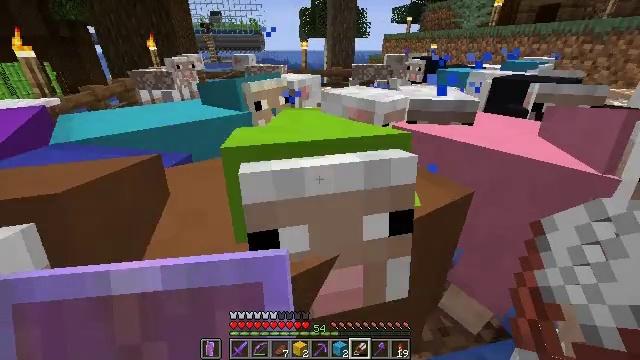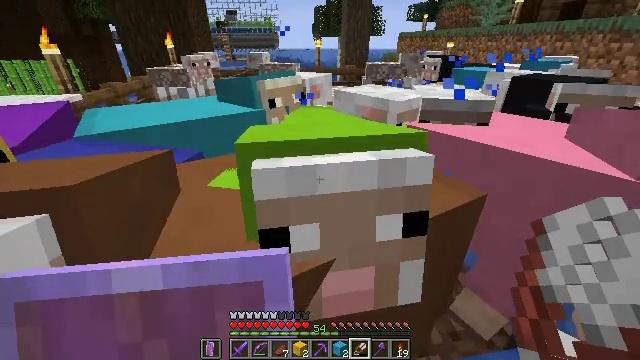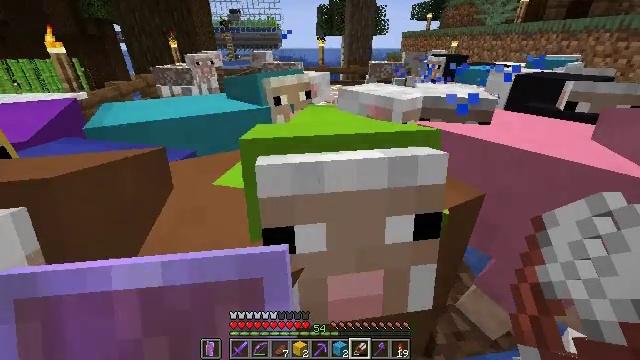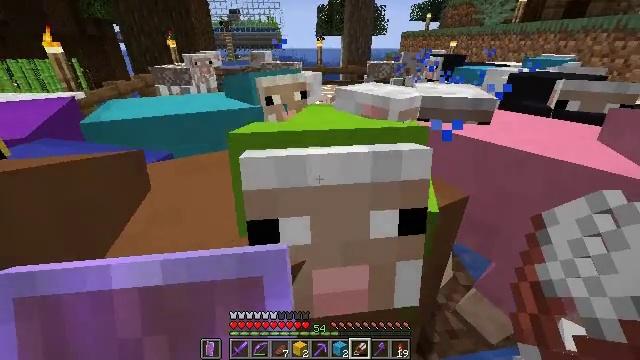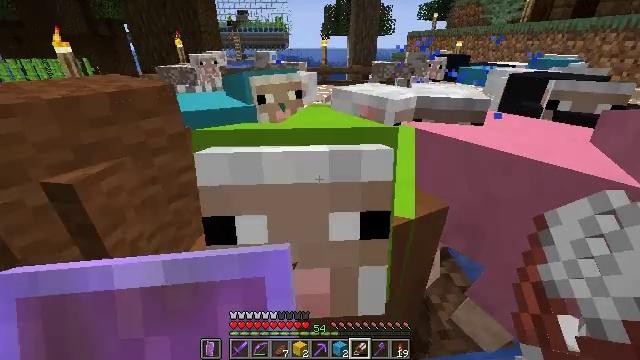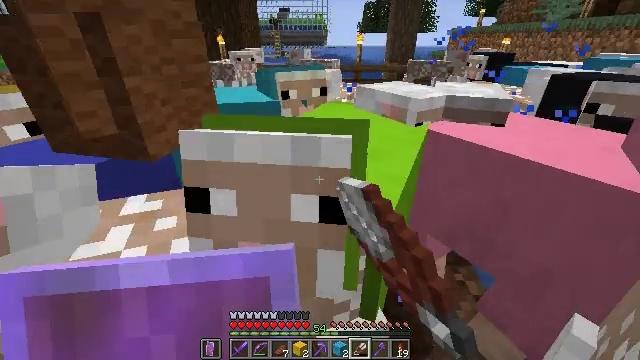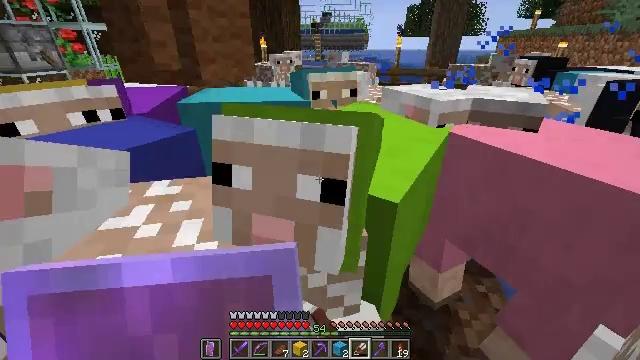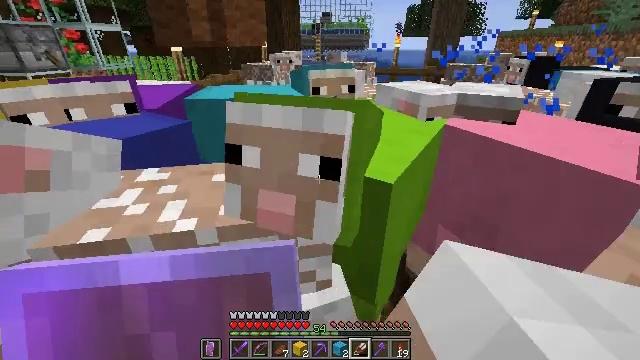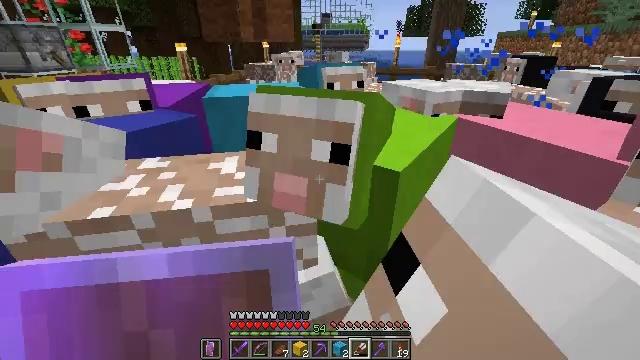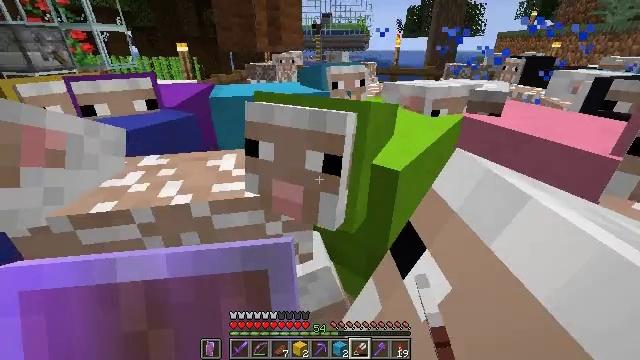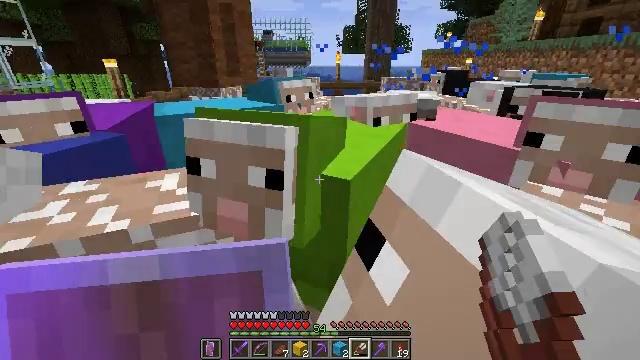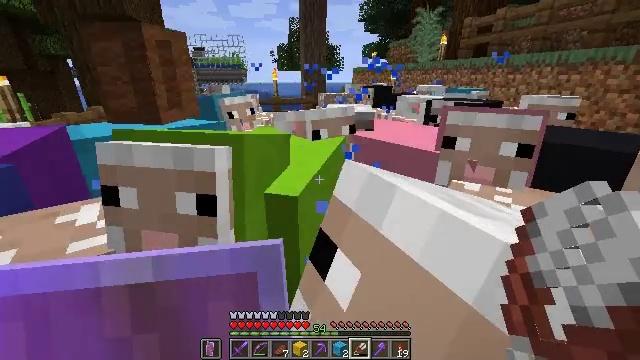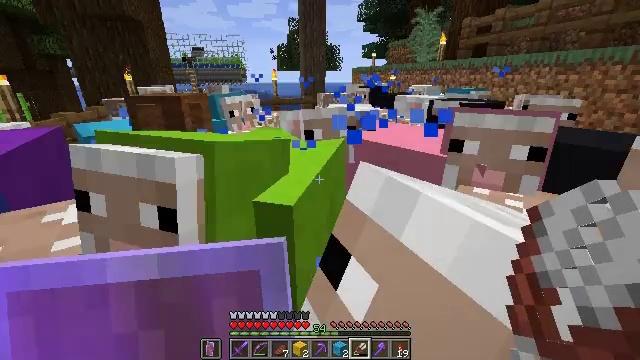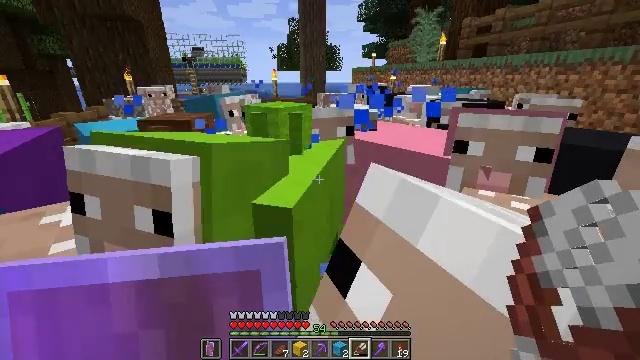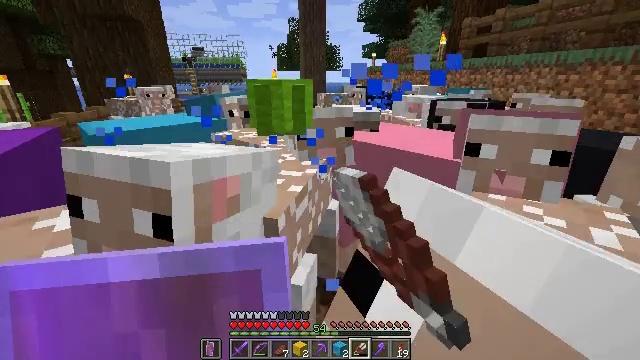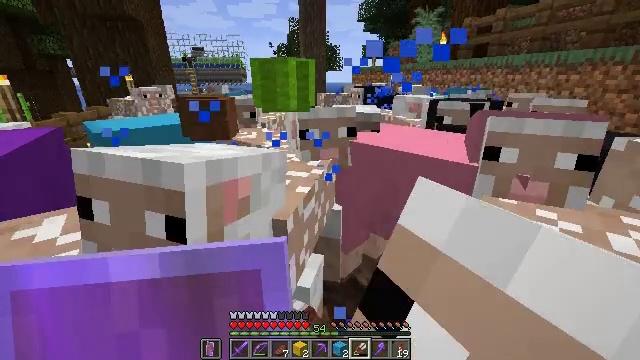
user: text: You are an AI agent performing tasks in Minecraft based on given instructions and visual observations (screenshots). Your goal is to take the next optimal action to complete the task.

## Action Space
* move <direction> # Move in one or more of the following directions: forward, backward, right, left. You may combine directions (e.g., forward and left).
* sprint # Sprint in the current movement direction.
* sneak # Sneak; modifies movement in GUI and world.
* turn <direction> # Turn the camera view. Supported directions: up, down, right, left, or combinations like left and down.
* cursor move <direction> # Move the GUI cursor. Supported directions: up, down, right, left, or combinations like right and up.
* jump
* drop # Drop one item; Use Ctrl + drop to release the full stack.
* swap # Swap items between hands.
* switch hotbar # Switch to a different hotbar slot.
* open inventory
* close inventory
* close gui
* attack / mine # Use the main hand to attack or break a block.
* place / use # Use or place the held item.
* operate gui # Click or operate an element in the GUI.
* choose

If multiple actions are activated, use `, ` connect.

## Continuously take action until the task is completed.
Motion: motion action
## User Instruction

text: Kill mobs.
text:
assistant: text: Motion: turn left, use / place
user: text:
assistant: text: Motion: use / place
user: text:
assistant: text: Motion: no_op
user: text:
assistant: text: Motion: turn left, use / place
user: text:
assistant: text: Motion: turn left, use / place
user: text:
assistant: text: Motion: turn left, use / place
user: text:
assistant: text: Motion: no_op
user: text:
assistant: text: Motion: use / place
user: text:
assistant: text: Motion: use / place
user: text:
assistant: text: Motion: turn right and up, use / place
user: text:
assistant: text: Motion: turn right and up, use / place
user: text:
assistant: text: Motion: use / place
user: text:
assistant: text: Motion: use / place
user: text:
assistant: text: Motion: use / place
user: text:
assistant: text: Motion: no_op
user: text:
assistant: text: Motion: move forward, use / place
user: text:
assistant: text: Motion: move forward, use / place
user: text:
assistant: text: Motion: move forward, use / place
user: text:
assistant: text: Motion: move forward, use / place
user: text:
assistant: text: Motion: turn right and down
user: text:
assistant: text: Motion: turn right and down
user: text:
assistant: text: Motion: turn right and up
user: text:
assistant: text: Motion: turn right, use / place
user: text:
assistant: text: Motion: use / place
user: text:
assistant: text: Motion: use / place
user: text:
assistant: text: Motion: use / place
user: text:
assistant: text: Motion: turn left, use / place
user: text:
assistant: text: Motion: use / place
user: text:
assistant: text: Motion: turn left, use / place
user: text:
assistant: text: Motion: turn left, use / place